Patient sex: M
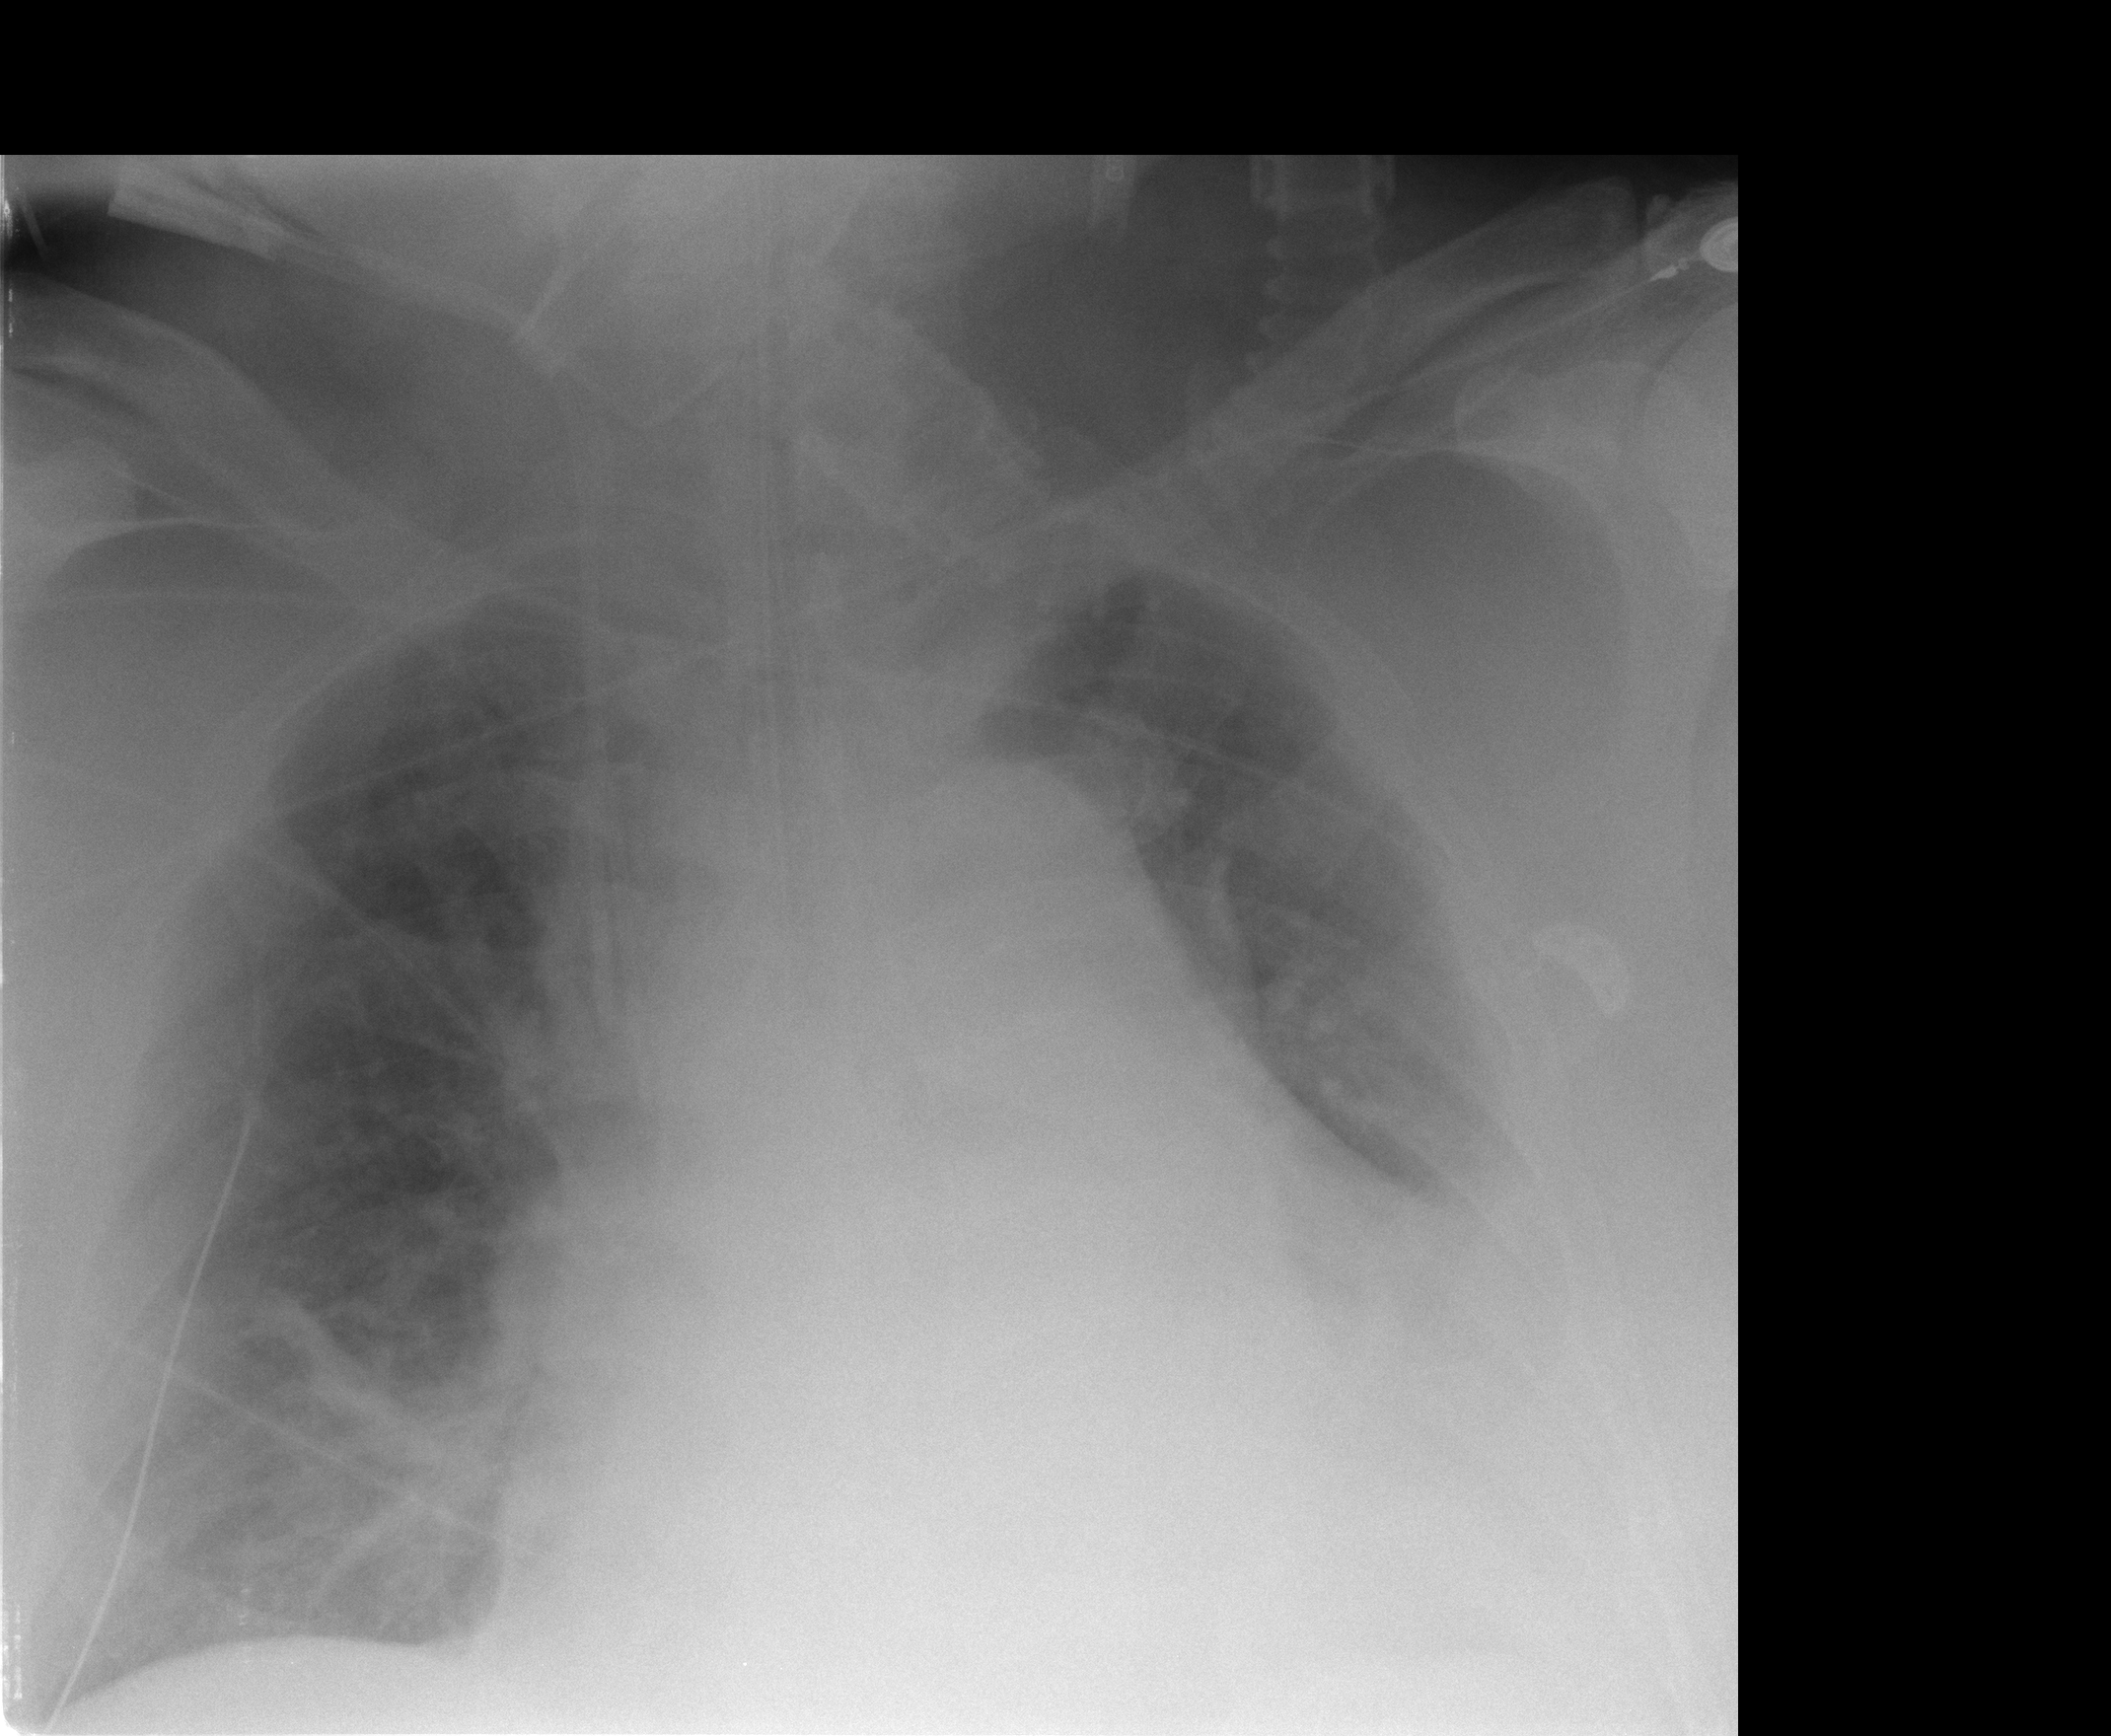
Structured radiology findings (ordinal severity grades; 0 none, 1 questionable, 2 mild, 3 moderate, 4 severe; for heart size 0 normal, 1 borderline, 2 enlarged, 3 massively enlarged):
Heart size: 2
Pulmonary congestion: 2
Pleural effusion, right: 0
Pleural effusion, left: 2
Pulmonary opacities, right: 0
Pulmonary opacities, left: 0
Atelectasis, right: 2
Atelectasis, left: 3